Question: I have a div that should be full width (it has a background image that should span the whole page) and I want the content to have a fixed width and to be centered.
Is there a way to do this, without the 'centered-content' div:
'''
<div class="background">
<div class="centered-content">My content</div>
</div>
'''
This is what I want to achieve (with only div):

: I don't want the text to be centered. I want a '400px' wide centered text box, that contains left aligned text.
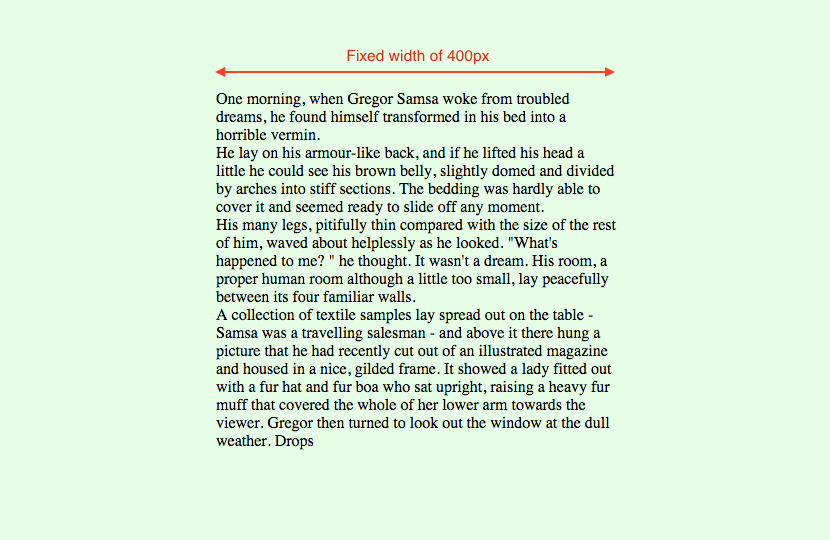
Answer: Turns out there a solution to this problem, that I just figured out.
You can set a padding, with the use of 'calc()'. Unfortunately it involves a division, which is <URL>.
'''
#container {
background: rgba(0, 255, 0, 0.1);
padding: 6em calc((100% - 400px)/2);
}
'''
'''
<div id="container">
One morning, when Gregor Samsa woke from troubled dreams, he found himself transformed in his bed into a horrible vermin.<br>
He lay on his armour-like back, and if he lifted his head a little he could see his brown belly, slightly domed and divided by arches into stiff sections. The bedding was hardly able to cover it and seemed ready to slide off any moment.<br>
His many legs, pitifully thin compared with the size of the rest of him, waved about helplessly as he looked. "What's happened to me? " he thought. It wasn't a dream. His room, a proper human room although a little too small, lay peacefully between its four familiar walls.<br>
A collection of textile samples lay spread out on the table - Samsa was a travelling salesman - and above it there hung a picture that he had recently cut out of an illustrated magazine and housed in a nice, gilded frame. It showed a lady fitted out with a fur hat and fur boa who sat upright, raising a heavy fur muff that covered the whole of her lower arm towards the viewer. Gregor then turned to look out the window at the dull weather. Drops<br>
</div>
'''